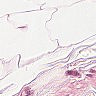
Metastatic tissue present: no